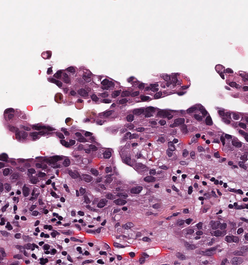
Tumor epithelial tissue: yes
Tumor-associated stroma tissue: yes
Normal tissue: no